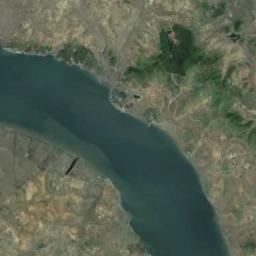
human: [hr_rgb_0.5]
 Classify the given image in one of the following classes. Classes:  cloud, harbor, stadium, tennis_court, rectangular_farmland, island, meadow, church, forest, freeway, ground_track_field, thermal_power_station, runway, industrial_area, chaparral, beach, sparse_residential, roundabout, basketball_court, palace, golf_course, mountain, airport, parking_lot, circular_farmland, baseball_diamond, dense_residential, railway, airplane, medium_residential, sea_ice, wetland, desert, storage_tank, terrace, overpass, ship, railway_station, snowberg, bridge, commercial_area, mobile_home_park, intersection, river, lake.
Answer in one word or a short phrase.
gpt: river